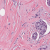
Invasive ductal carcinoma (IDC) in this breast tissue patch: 1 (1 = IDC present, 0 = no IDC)